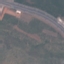
Land use / land cover: Highway